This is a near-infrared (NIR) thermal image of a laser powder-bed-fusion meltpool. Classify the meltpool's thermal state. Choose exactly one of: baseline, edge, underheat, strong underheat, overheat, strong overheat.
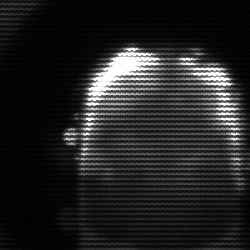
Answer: baseline